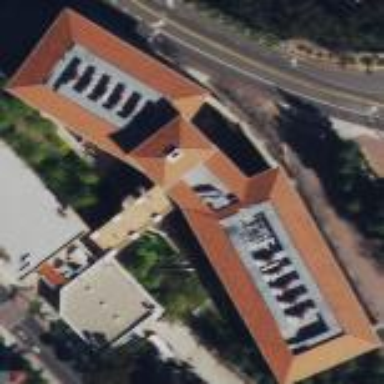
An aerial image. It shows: Education building of the university.